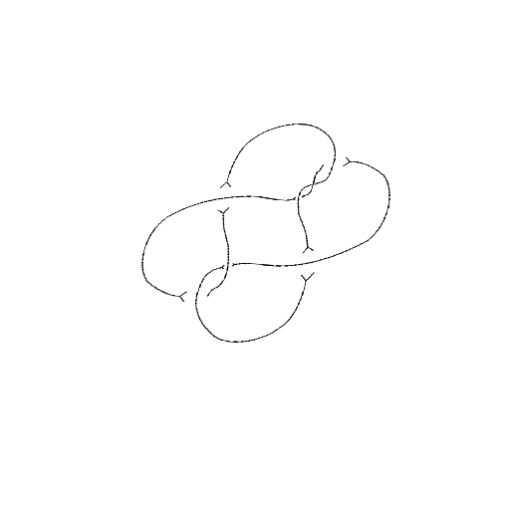
Crossing number: 7